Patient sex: M
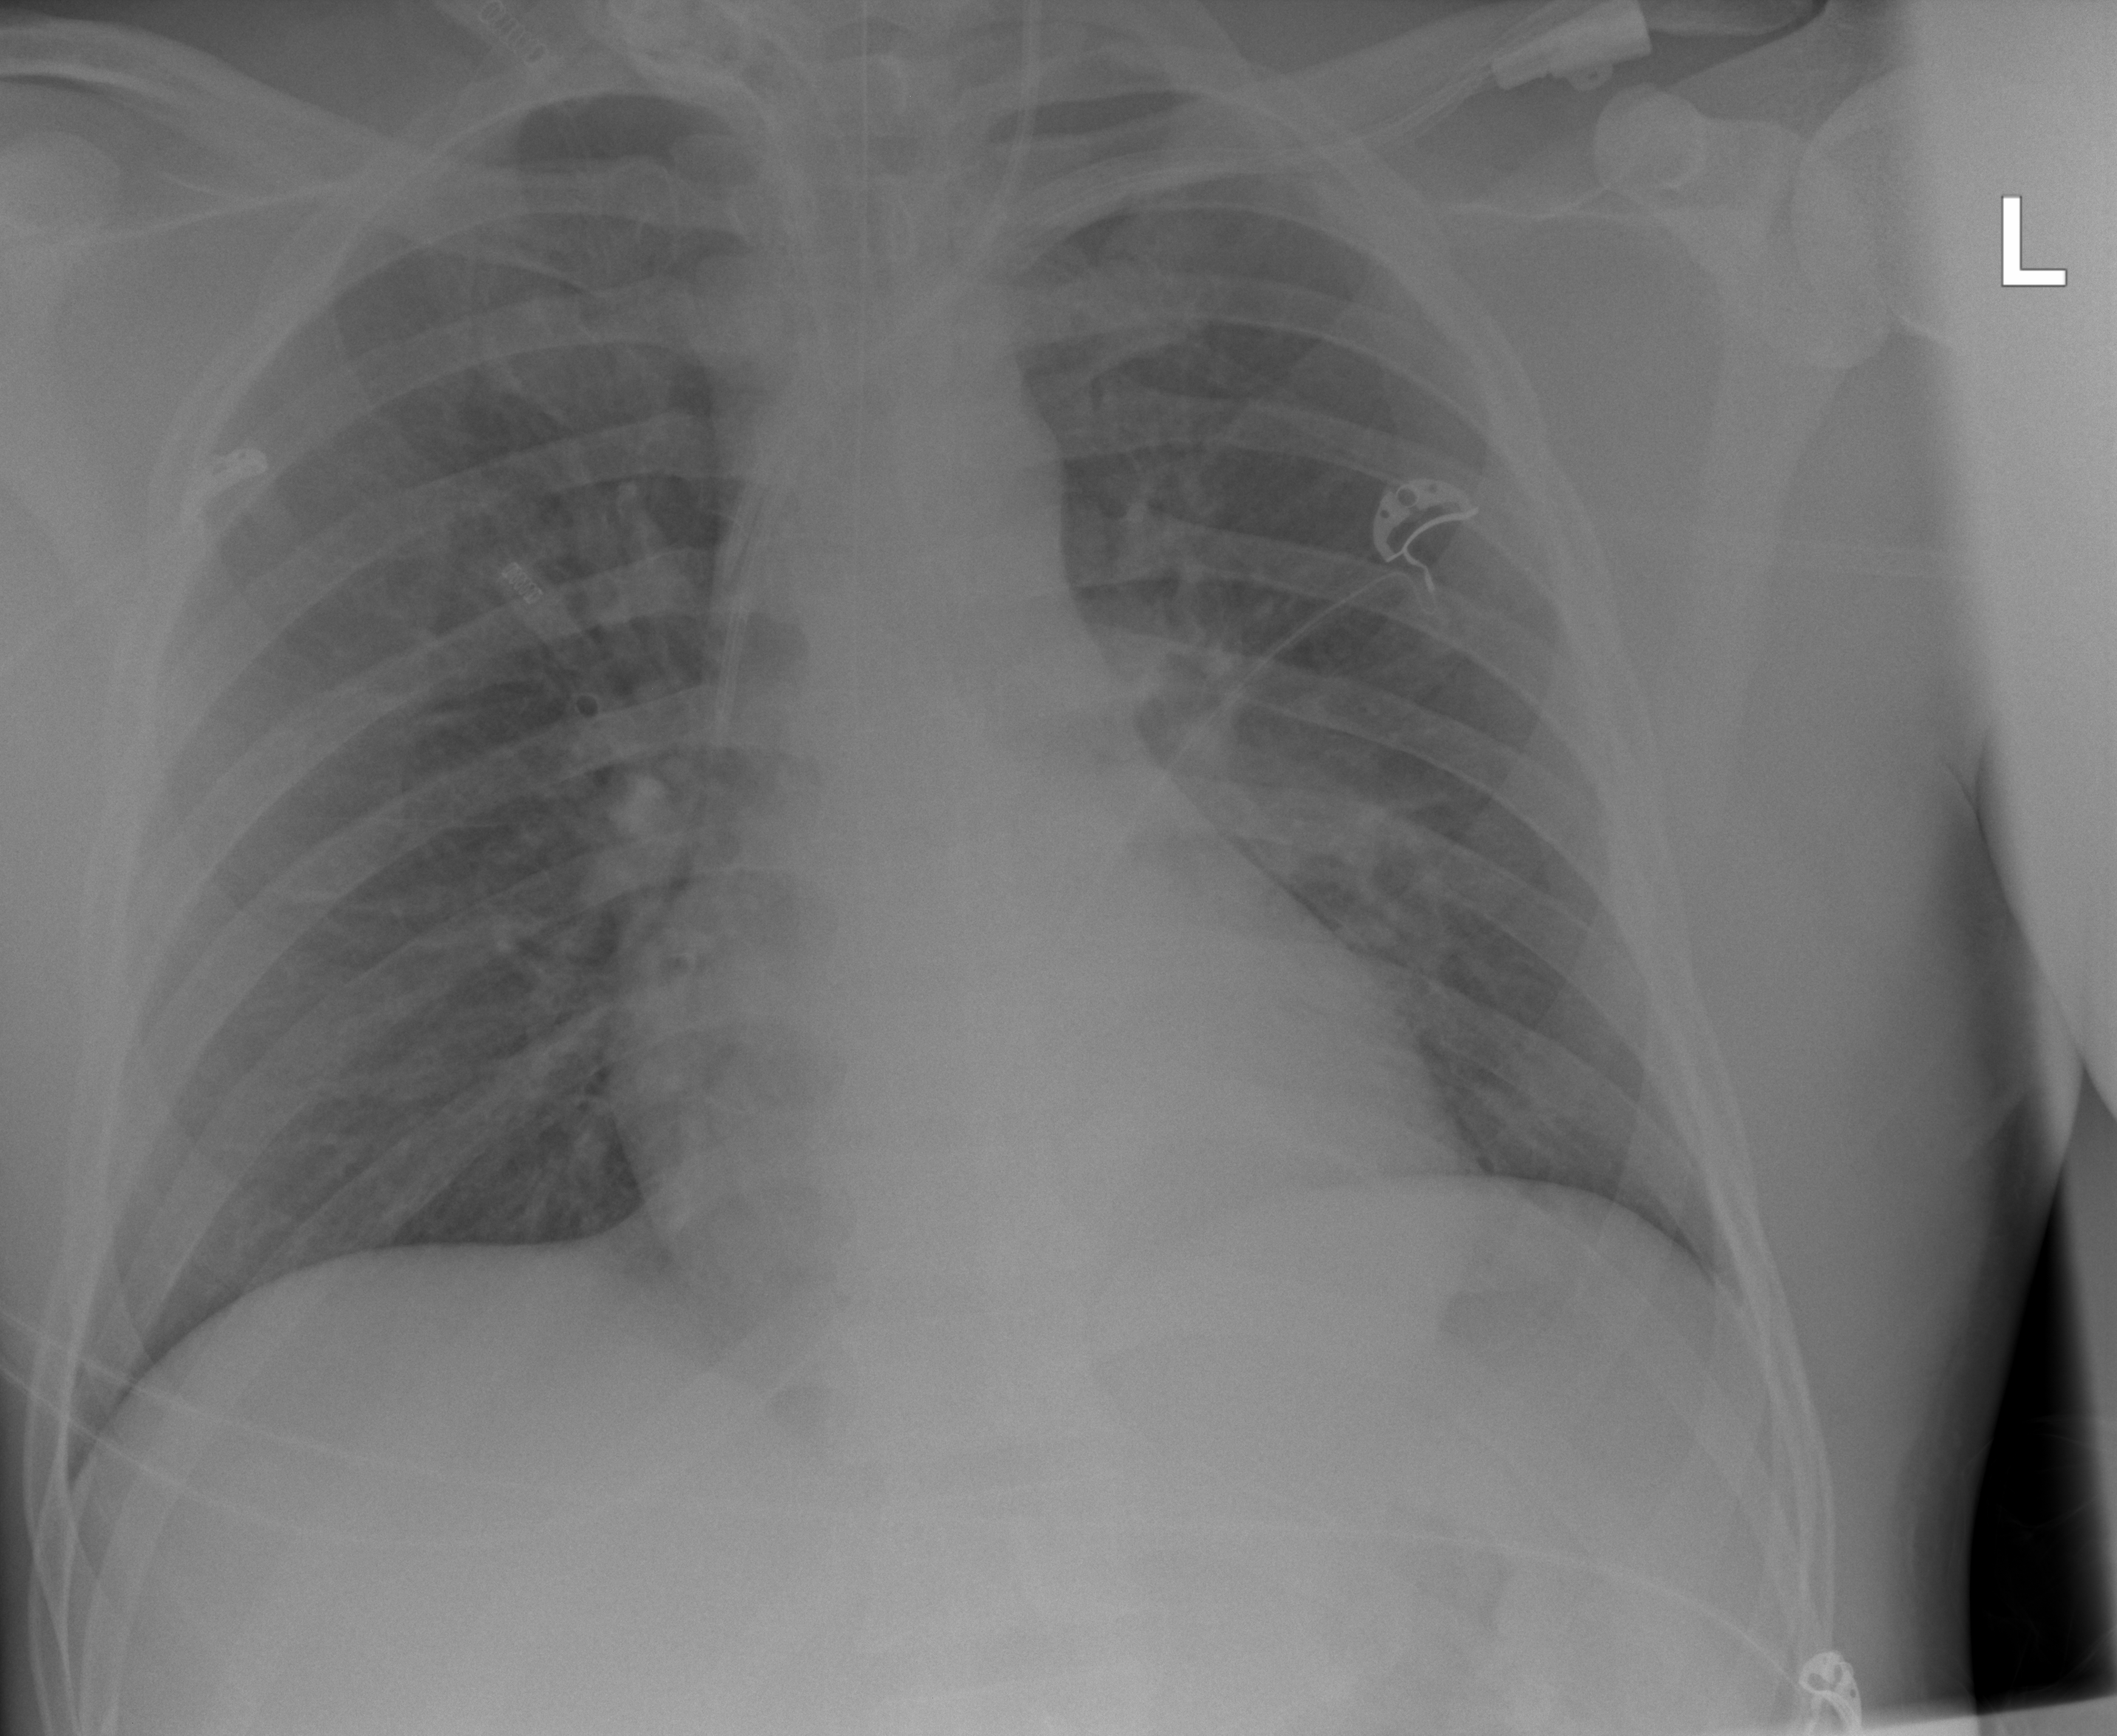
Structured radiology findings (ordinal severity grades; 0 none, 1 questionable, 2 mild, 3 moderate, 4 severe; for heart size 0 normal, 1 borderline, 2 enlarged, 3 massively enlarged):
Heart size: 0
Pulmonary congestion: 2
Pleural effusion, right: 0
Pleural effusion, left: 0
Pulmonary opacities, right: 0
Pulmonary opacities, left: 0
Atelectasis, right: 1
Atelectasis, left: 0